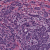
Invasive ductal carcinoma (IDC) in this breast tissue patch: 1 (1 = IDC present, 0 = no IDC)